Interaction volume radius: 5 \u00c5
Interaction volume height: 20 \u00c5
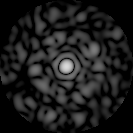
Disorder parameter: 0.8158